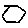
Label: hexagon